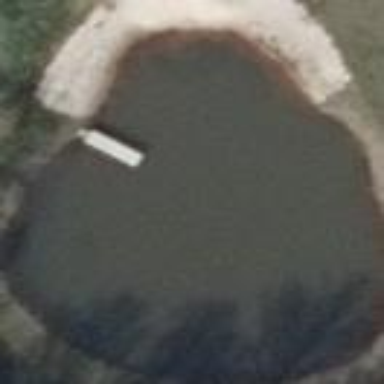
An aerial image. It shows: Peaceful pond surrounded by nature.